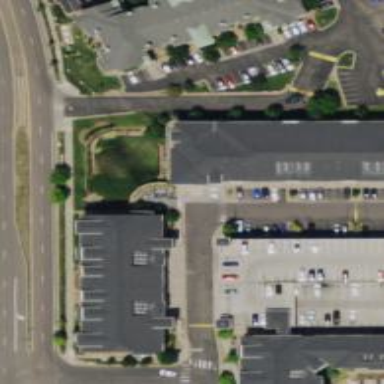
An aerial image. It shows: Parking space.